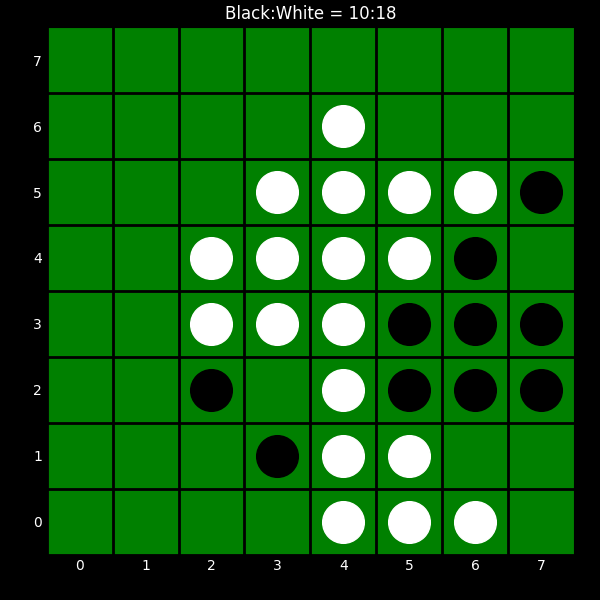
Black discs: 10
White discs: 18